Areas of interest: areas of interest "De'an No.2 Middle School"
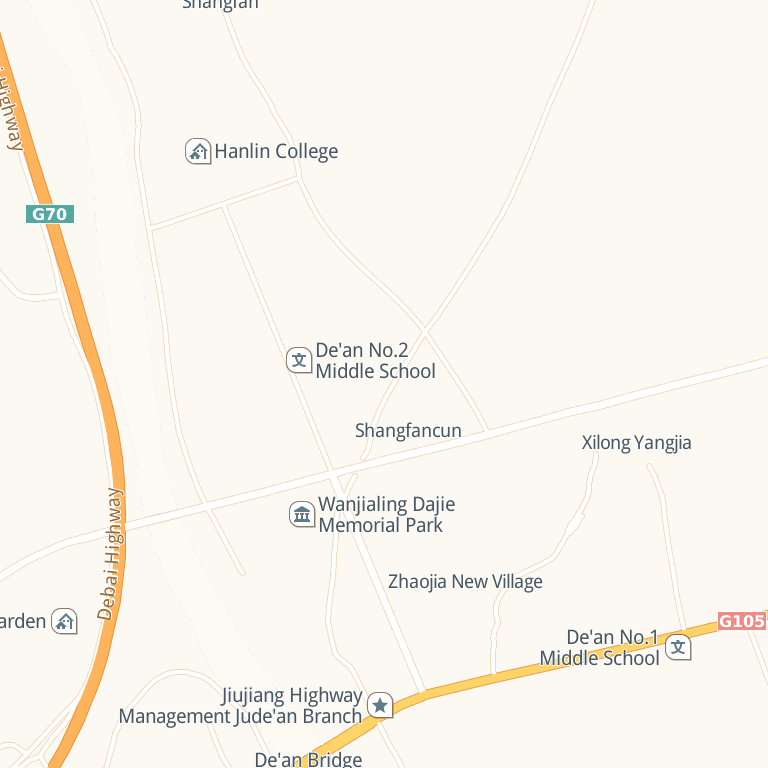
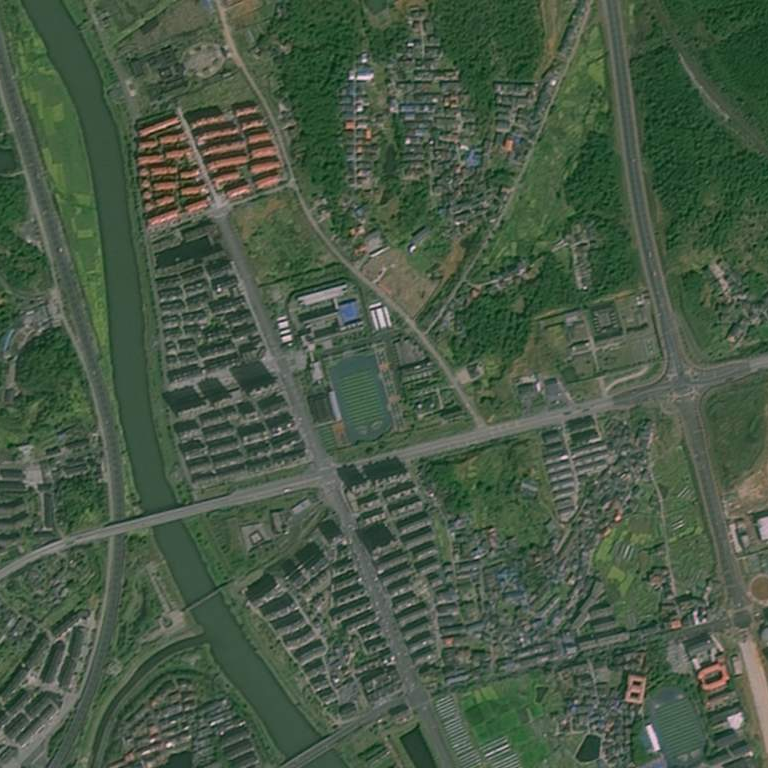